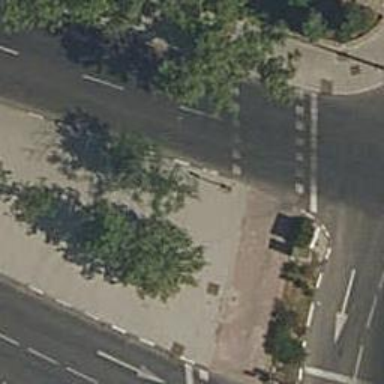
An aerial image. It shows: Kerb barrier.